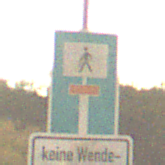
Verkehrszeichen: SackgasseFussgaengerDurchlaessig
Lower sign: HinweisGeaenderteVorfahrtVerkehrsfuehrungVerkehrsregelung3
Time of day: Night
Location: Outdoor (Nature)
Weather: Clear
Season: NotSpecified
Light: Natural